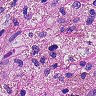
Metastatic tissue present: no